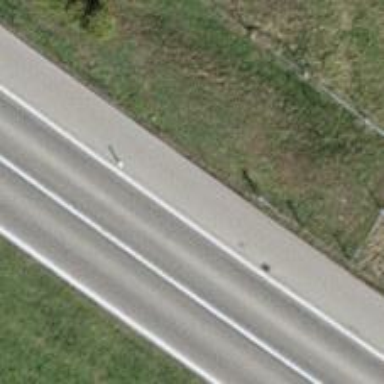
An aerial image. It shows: Cycleway.